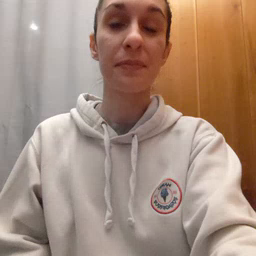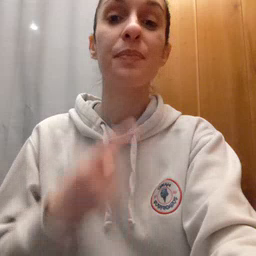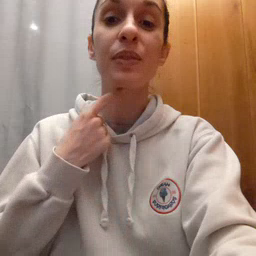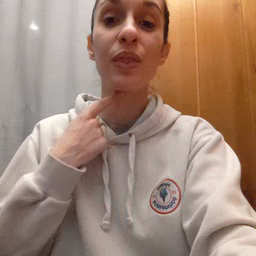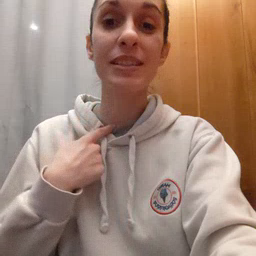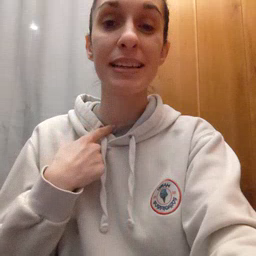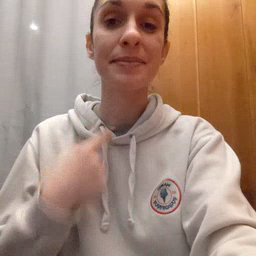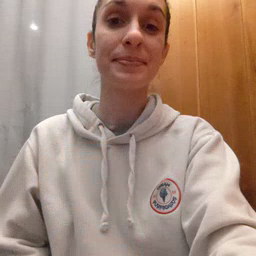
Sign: thirsty